Question: I am currently trying to wrap my head around the architecture components of the android platform, according to the official guide:

In my app I currently need to store a list of strings (names) and access it in multiple places (activities as well as services). 2 possible approaches come to my mind:
1) store them comma-separated in the shared preferences.
2) create an entity and room-table with the name as only column.
I would prefer the first approach since I only need the names as one single string to perform a contains()-operation. using a room database seems to be more of a hassle for this purpose.
My concrete Question is: is it okay to store the appcontext in the repository-class (which is a singleton) or am I breaking any conventions/architectural rules? Or would it be better to actually use room for this?
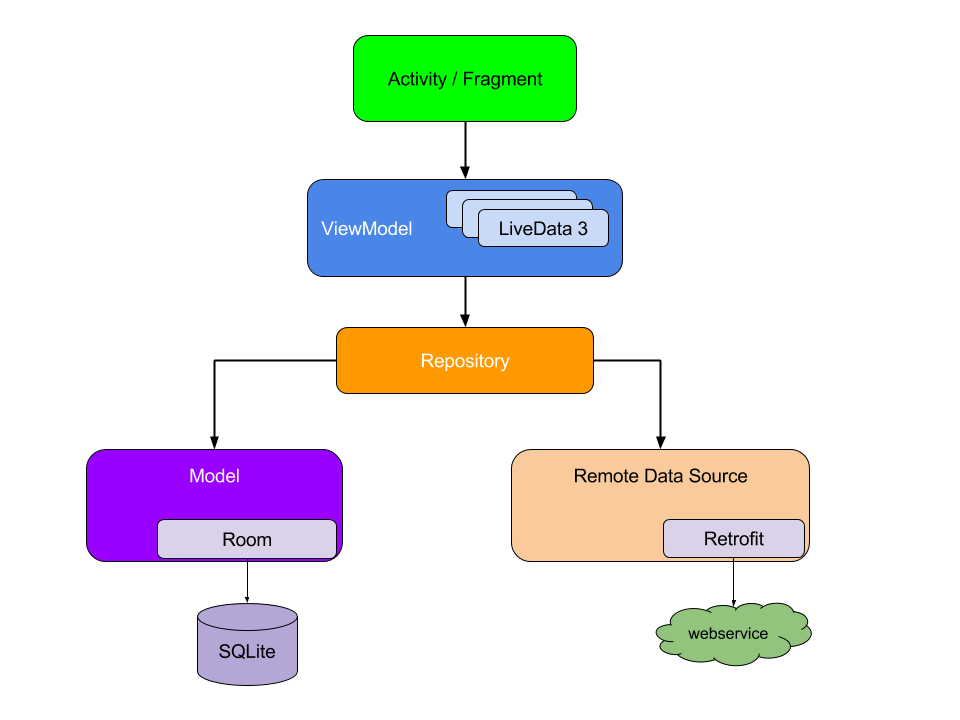
Answer: If you want to use the component architecture, and your 'repository' needs to communicate with data sources that need a 'context', like room or 'SharedPreferences' .. you'll need to extend your 'ViewModel' from 'AndroidViewModel' that will provide you a 'context' that you can pass to your 'repository' to use it to access the Room database or the 'SharedPreferences'. there is no problem using a 'context' in the repository, even if it is singleton, you already need it to access Room.